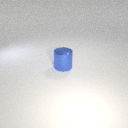
large blue metal cylinder